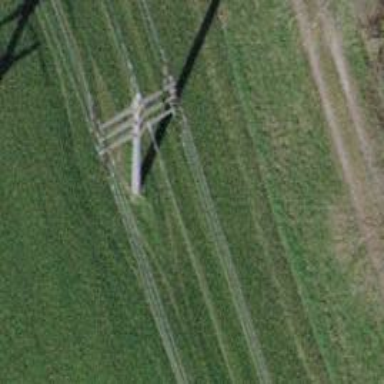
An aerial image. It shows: Power line with three cables.